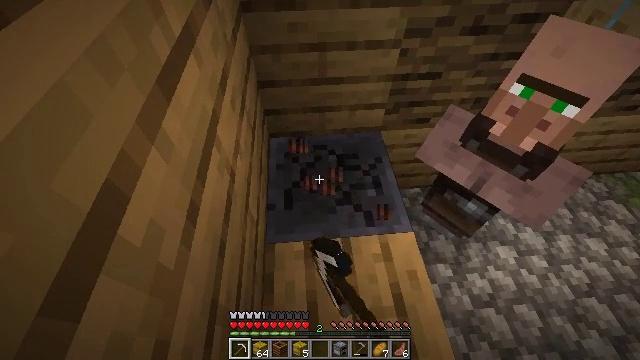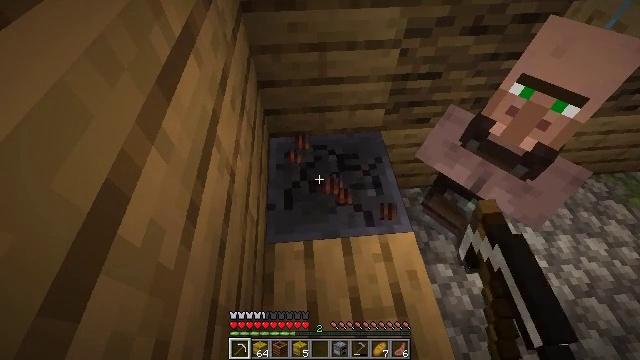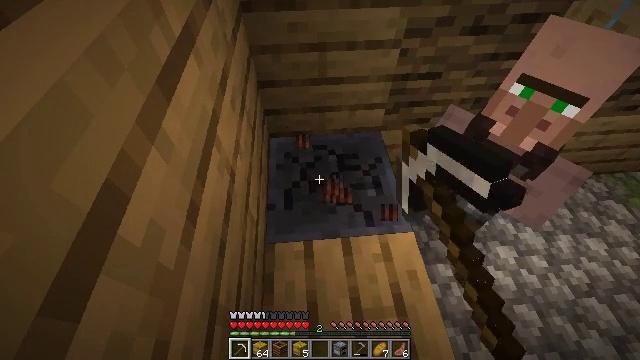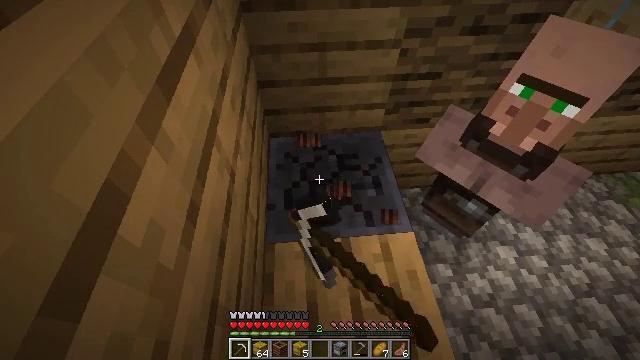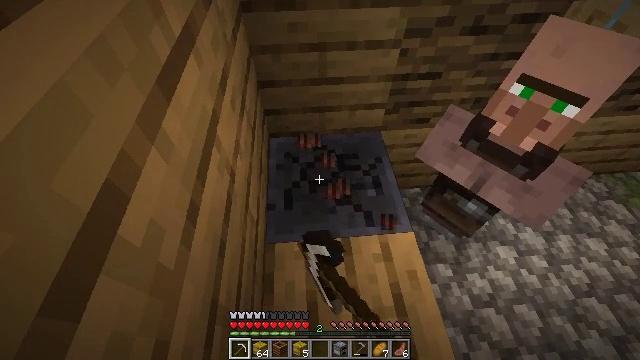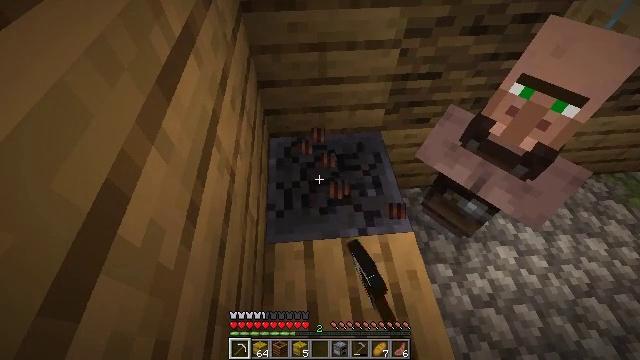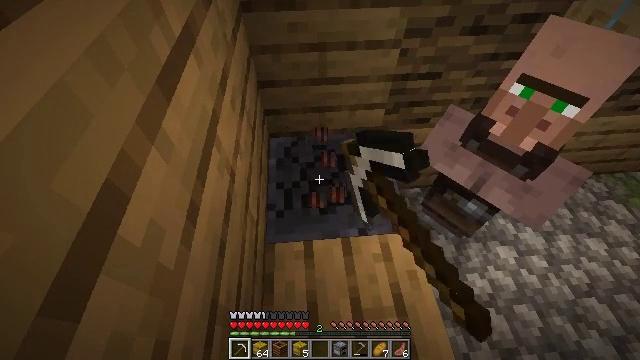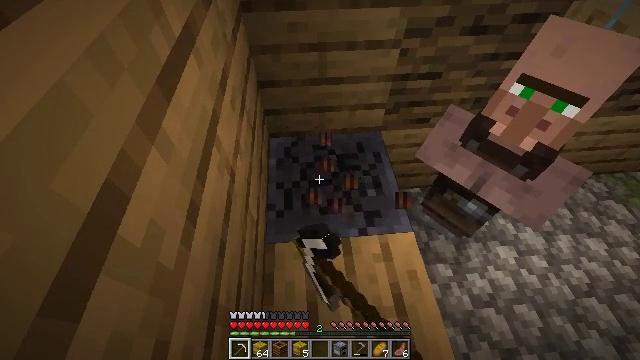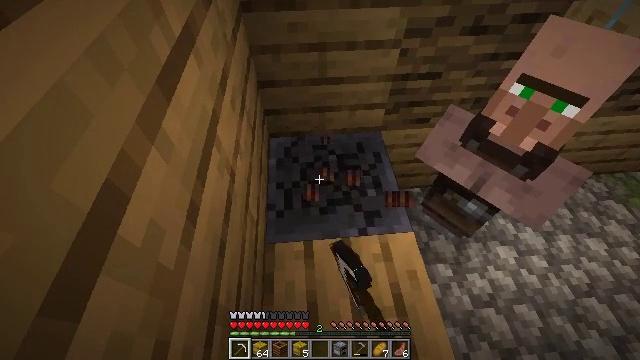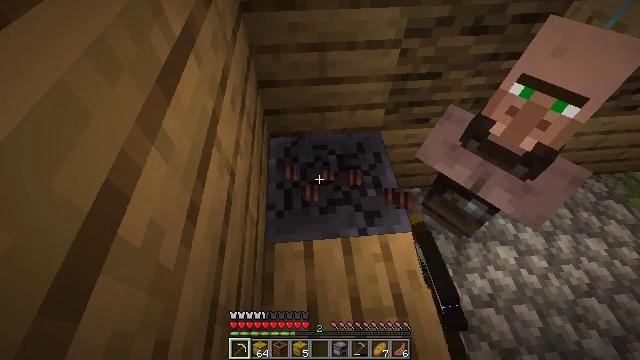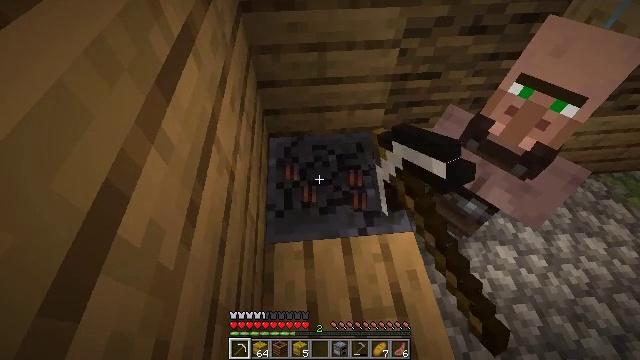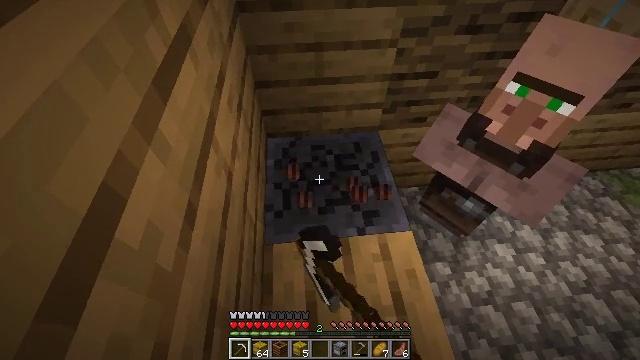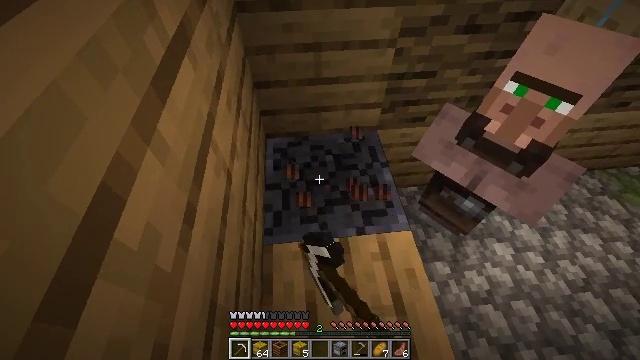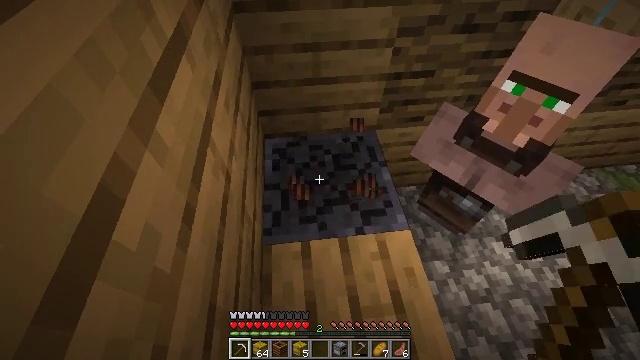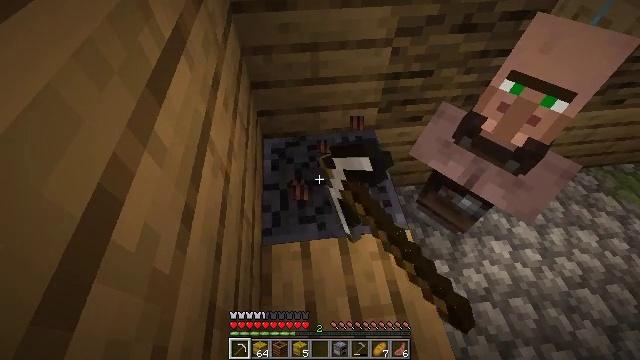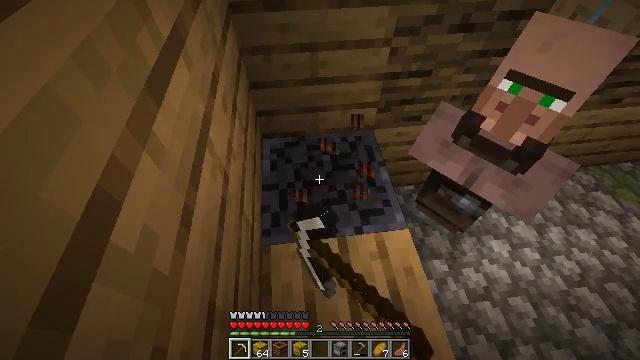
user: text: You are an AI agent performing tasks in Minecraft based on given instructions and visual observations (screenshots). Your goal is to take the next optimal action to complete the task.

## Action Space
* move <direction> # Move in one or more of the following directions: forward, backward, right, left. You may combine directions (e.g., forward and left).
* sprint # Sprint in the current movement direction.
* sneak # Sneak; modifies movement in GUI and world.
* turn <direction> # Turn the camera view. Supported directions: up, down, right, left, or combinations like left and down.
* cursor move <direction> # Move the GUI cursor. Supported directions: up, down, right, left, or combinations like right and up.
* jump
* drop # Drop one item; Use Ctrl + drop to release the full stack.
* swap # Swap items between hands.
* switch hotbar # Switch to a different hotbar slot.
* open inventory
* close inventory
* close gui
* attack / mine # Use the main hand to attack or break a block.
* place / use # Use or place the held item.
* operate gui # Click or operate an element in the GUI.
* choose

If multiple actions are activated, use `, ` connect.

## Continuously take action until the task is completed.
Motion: motion action
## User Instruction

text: Attack the smithing table to collect it.
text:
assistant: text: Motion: attack / mine
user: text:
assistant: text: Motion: attack / mine
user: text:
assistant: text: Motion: attack / mine
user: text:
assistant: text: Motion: attack / mine
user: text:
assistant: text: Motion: attack / mine
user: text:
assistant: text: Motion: attack / mine
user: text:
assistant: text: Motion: attack / mine
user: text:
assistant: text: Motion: attack / mine
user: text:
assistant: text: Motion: attack / mine
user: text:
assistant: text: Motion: attack / mine
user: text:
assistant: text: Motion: attack / mine
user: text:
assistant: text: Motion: attack / mine
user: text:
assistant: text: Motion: attack / mine
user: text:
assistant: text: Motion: attack / mine
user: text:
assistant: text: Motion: attack / mine
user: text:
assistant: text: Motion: attack / mine
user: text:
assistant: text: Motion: attack / mine
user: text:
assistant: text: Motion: attack / mine
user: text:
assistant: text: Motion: attack / mine
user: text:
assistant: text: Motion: attack / mine
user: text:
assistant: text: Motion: attack / mine
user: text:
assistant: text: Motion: attack / mine
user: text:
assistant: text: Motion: attack / mine
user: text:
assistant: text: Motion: attack / mine
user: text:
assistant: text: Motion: attack / mine